Question: I am using 2.2.4.400 of <URL>. It is successfully working in other projects but not in this new one which is:
- - <URL>
If I put a break point in the constructor for the class:
'''
public class EmailQueueProcessJob : IJob
'''
it is hit, however the execute never gets called. I have a break point placed at the top of:
'''
public void Execute(IJobExecutionContext aContext)
{
}
'''
Looking in the database I can see the jobs being created that they are supposedly "EXECUTING" but my Execute method is never called.

There is no code in the constructor, but clearly there must be an exception or something happening somewhere to prevent the execution. Any ideas on how I can track this down?
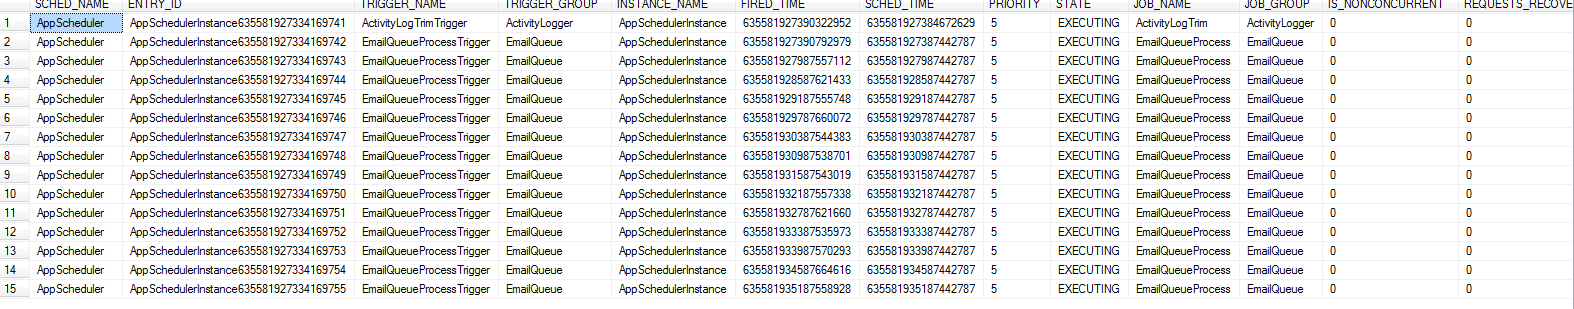
Answer: The solution ended up being to configure common logging and then have a look to see what is going wrong. The following will log to the trace window in VS. In my case there was an exception in one of the IJob constructor.
'''
using colAlias = Common.Logging;
//Setup logging
colAlias.LogManager.Adapter = new colAlias.Simple.TraceLoggerFactoryAdapter { Level = colAlias.LogLevel.Info };
'''